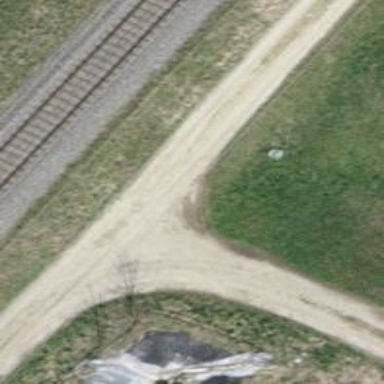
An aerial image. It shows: Track with grade2 tracktype.